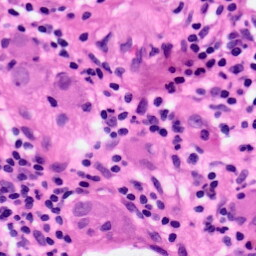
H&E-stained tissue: Pancreatic